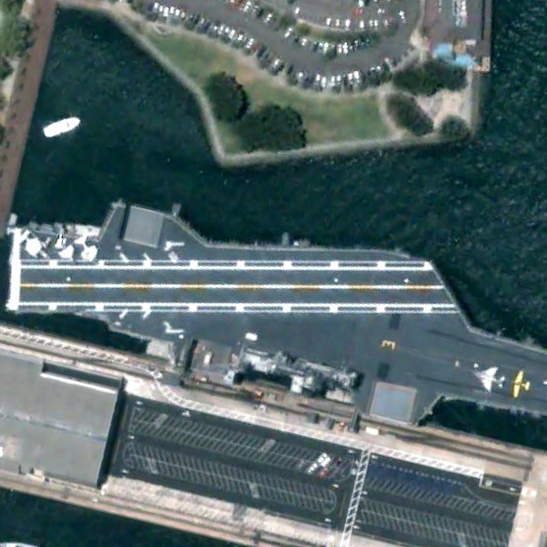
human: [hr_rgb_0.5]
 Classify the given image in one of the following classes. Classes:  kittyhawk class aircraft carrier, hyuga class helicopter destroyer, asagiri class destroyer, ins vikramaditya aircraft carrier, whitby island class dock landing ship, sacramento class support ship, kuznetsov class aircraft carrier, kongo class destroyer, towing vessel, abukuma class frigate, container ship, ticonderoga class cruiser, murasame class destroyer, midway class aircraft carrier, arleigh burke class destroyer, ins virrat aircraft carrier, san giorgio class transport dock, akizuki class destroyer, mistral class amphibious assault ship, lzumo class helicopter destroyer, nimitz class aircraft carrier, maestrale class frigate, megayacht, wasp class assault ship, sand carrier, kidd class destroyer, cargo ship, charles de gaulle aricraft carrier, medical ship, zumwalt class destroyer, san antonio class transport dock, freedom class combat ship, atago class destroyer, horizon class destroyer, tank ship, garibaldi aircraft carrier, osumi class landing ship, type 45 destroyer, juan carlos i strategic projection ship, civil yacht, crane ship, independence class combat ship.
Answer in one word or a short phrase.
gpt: Midway class aircraft carrier